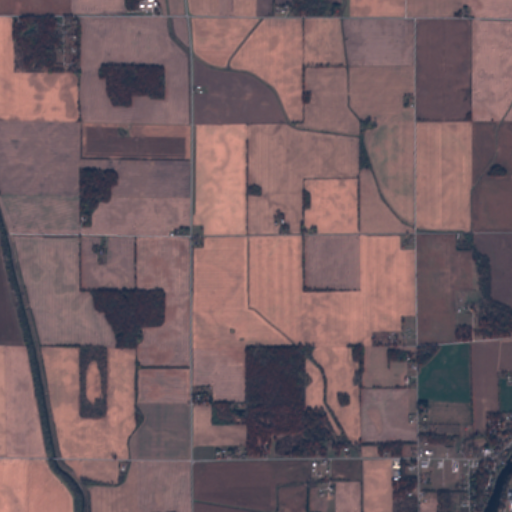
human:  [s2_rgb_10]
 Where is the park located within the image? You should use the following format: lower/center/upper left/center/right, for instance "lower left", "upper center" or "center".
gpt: The park is located in the lower right of the image.
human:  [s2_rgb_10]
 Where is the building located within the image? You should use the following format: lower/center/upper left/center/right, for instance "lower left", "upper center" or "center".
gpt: The building is located in the lower right of the image.
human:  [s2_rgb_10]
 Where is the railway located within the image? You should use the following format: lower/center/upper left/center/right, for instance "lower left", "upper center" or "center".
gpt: The railway is located in the right of the image.
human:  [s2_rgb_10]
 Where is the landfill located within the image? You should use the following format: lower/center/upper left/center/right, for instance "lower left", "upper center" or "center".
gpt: There is no landfill in the image.